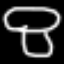
Label: mushroom